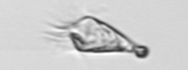
Label: Paratontonia_gracillima